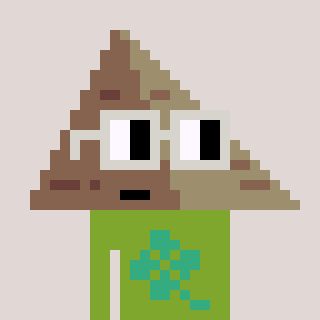
a pixel art character with square light gray glasses, a pyramid-shaped head and a slimegreen-colored body on a warm background